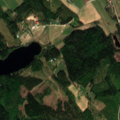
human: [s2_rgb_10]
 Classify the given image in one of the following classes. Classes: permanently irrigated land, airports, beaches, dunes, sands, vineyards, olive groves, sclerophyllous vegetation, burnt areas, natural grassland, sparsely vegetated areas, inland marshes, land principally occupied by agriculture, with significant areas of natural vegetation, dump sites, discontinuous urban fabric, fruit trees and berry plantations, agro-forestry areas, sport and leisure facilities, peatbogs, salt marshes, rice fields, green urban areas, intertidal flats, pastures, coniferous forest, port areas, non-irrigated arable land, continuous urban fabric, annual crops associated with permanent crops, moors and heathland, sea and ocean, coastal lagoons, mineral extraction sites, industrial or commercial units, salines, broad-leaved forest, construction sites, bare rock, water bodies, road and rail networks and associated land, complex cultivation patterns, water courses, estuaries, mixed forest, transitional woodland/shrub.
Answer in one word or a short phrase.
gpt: land principally occupied by agriculture, with significant areas of natural vegetation, broad-leaved forest, coniferous forest, mixed forest, water bodies